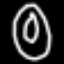
Label: donut